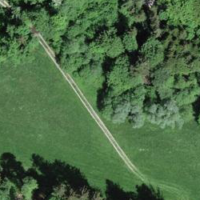
EUNIS habitat code: 41
Species observed at this site:
Milvus milvus
Buteo buteo
Pernis apivorus
Milvus migrans